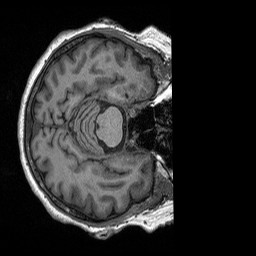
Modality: T1w
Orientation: axial
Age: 67
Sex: female
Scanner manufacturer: siemens
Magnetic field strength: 3 T
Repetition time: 2.4 s
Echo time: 0.00226 s